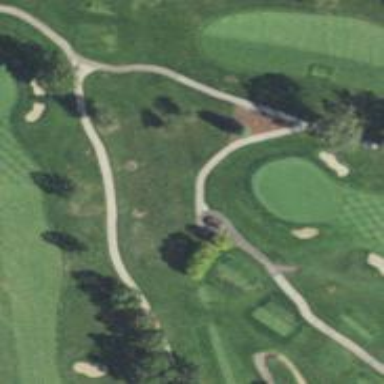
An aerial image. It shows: Footway that doubles as golf path.